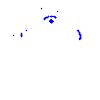
Particle: proton